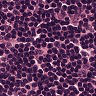
Metastatic tissue present: no